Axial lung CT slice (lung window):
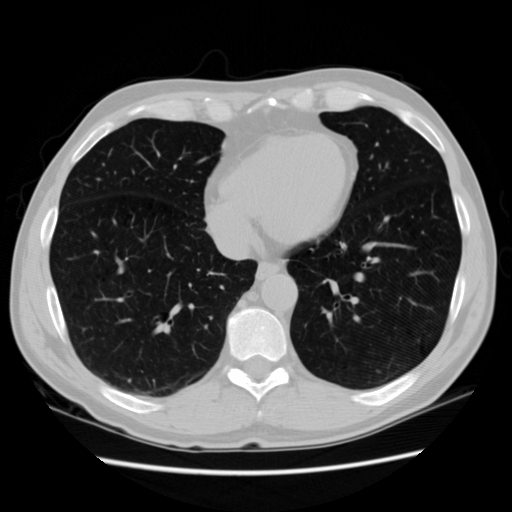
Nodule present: no